Question:
How can let the images rotate along y axis?
I try to use this code,but it just rotate along image's y axis.
'''
imageView.layer.transform = CATransform3DConcat(imageView.layer.transform, CATransform3DMakeRotation(180,0.0,1.0,0.0));
'''
Anybody can solve my question?many thanks.
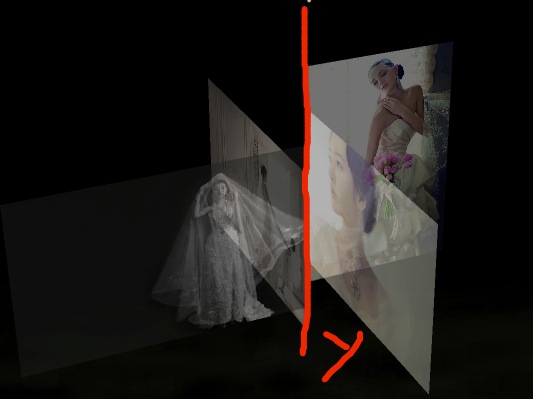
Answer: Translate first (by half of image width) and then rotate.